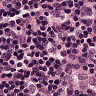
Metastatic tissue present: no